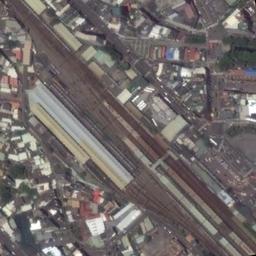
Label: railway_station